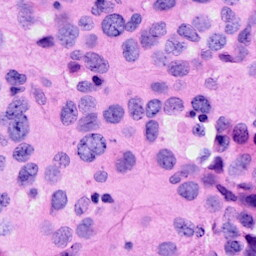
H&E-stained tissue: Breast